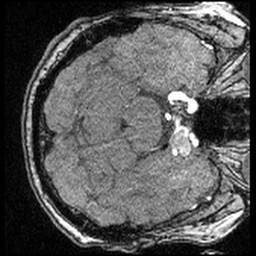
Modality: angio
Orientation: axial
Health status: ill
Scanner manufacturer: siemens
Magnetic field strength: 3 T
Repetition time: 0.022 s
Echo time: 0.00386 s